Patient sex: F
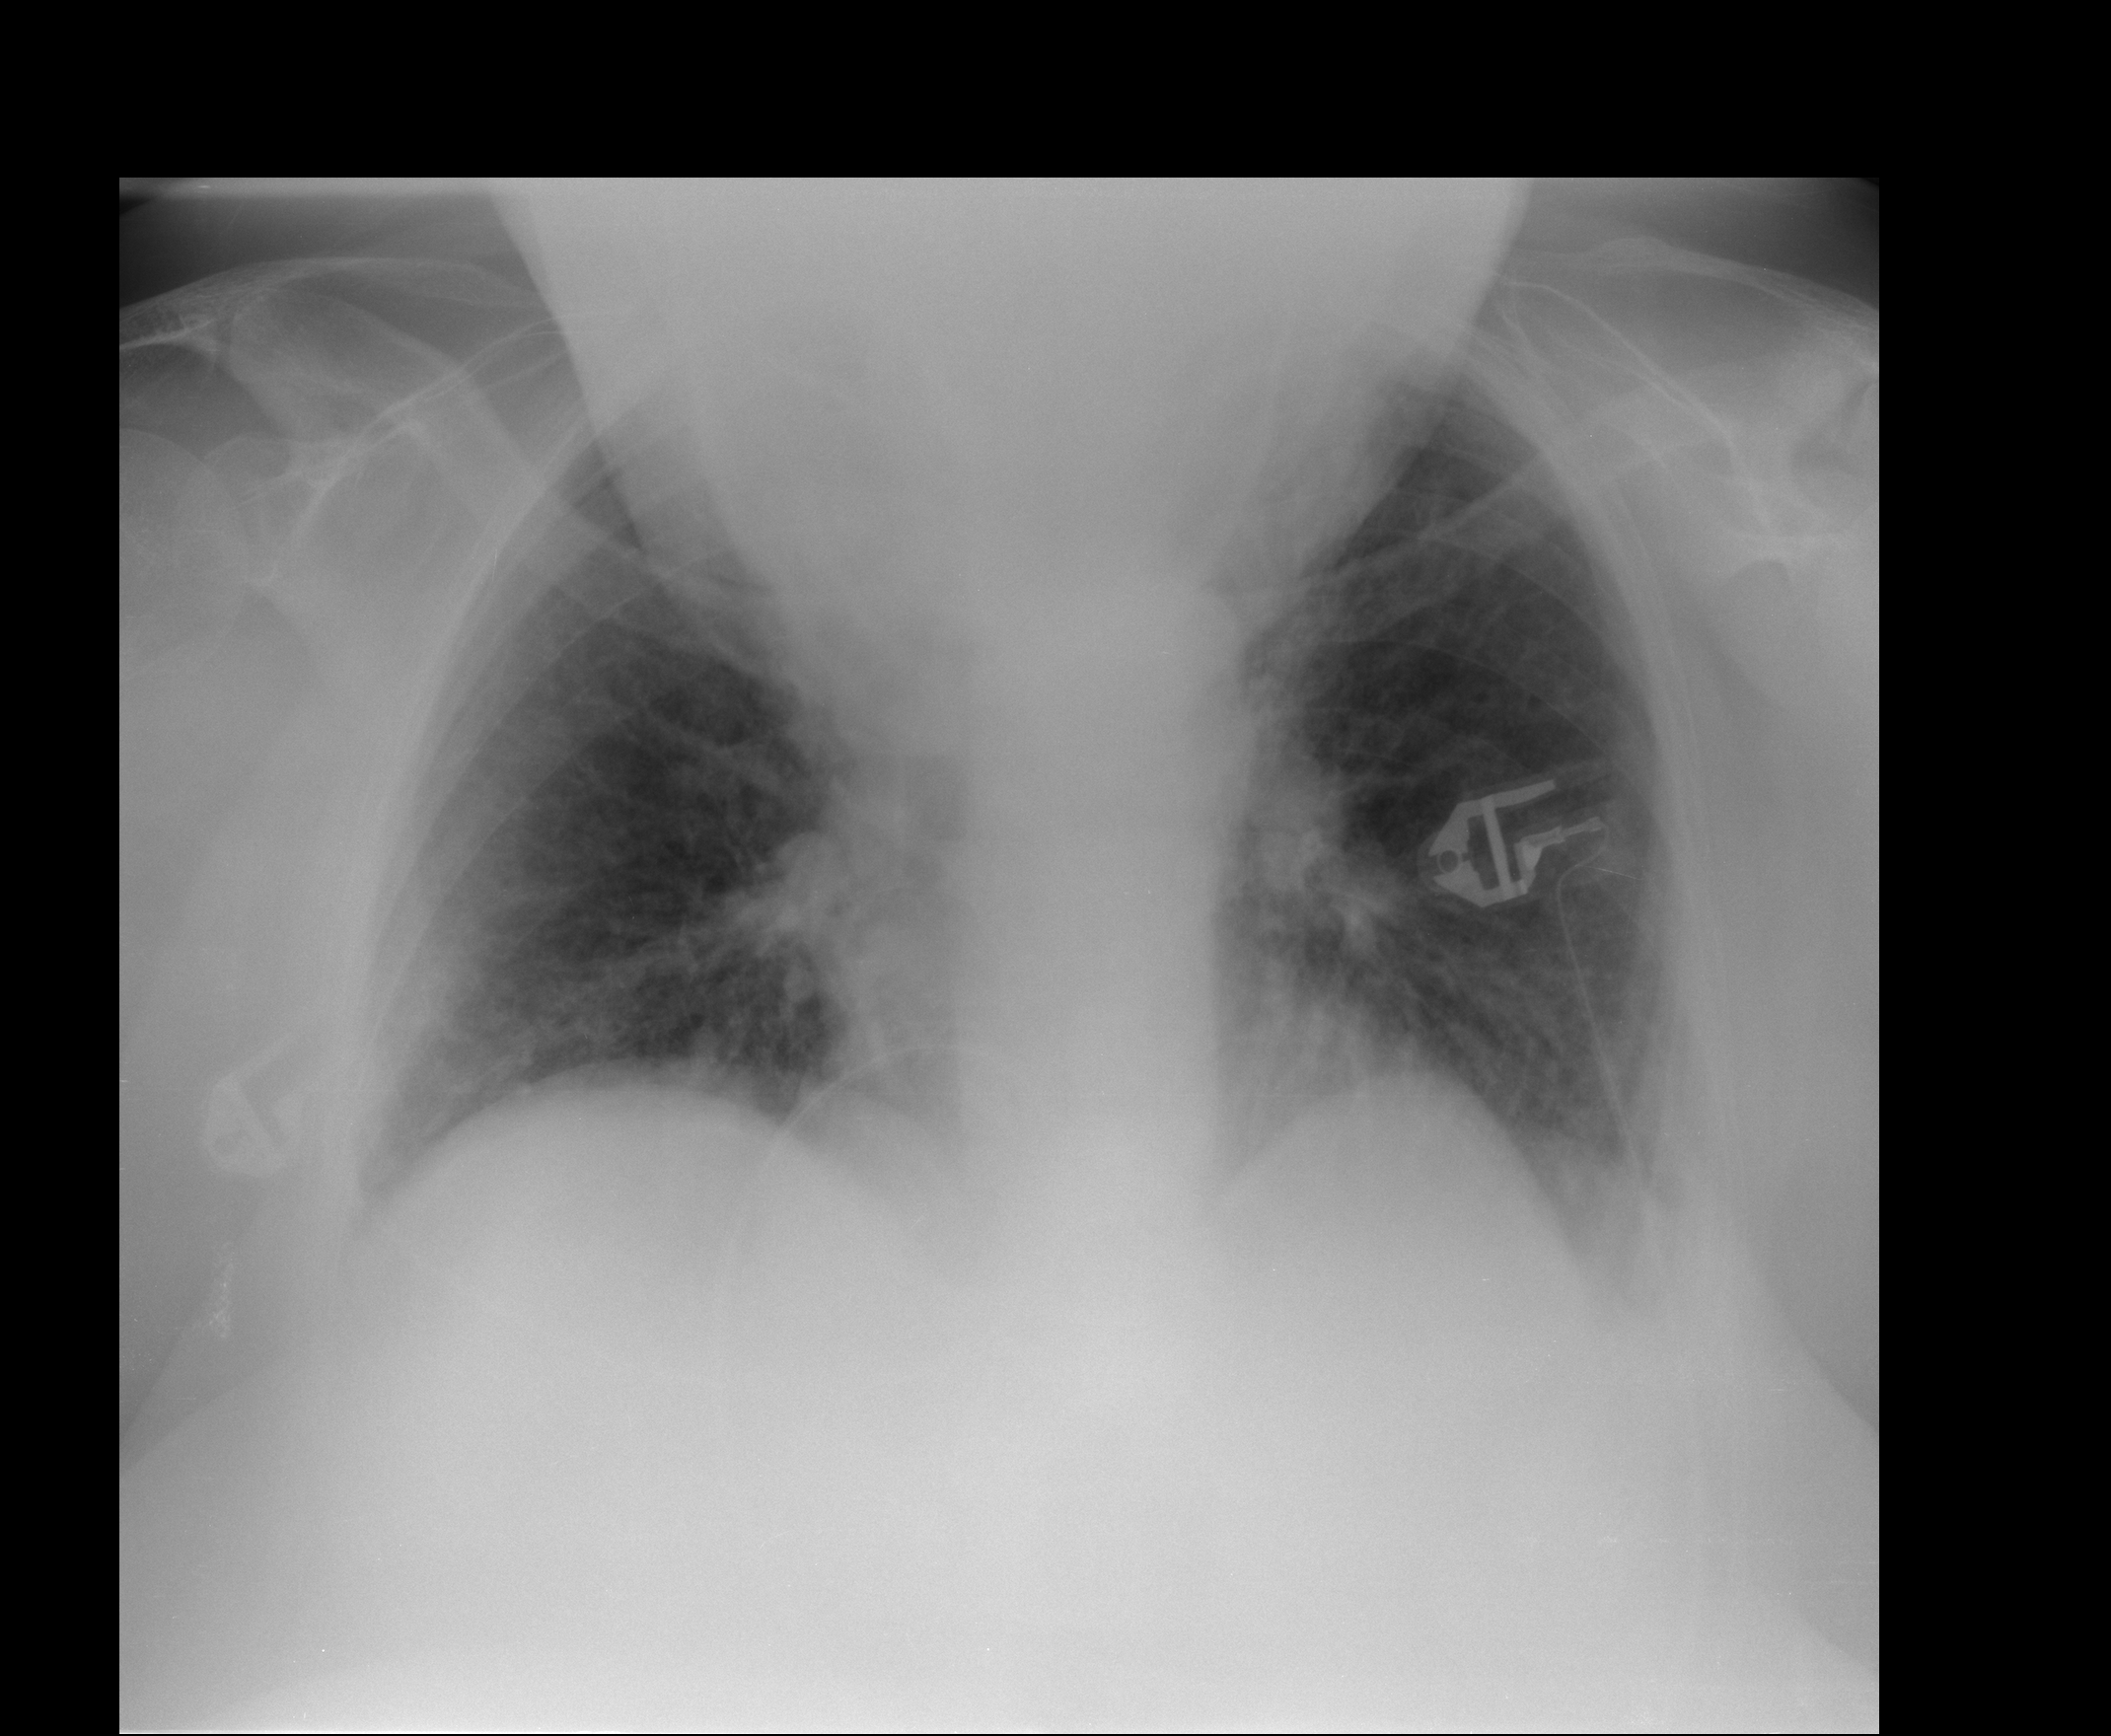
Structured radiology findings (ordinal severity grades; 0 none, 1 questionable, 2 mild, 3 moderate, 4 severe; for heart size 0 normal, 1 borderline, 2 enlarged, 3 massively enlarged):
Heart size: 0
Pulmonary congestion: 2
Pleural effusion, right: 0
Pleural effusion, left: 0
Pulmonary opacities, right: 0
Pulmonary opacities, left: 0
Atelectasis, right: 0
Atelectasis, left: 0